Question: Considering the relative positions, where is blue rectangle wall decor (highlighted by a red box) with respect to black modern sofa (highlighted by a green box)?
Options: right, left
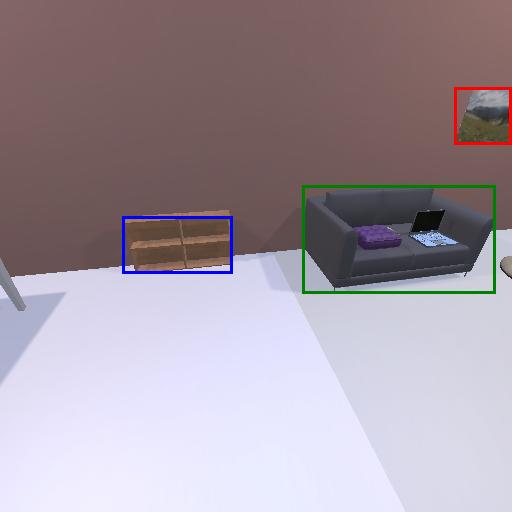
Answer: right